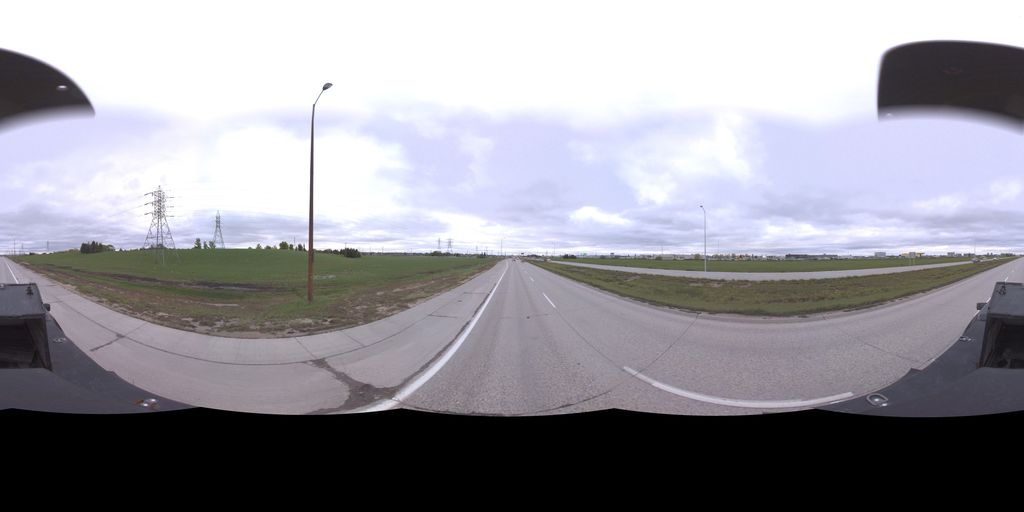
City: winnipeg